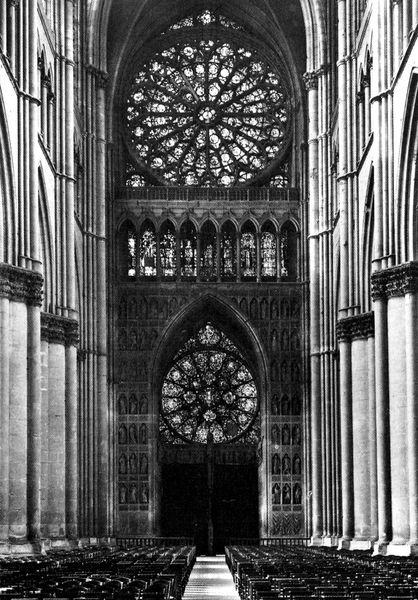
Titel: Kathedrale Notre-Dame in Reims
Standort: Reims, Kathedrale (EU - F)
Schlagwörter: dunkel, schatten, fenster, frankreich, licht, pfeiler, schwarz, stühle, säule, säulen, tür, weiss, alt, stein, kirche, gotik, schiff, bogen, fußboden, bank, tor, foto, bögen, eingang, arkade, dom, bänke, hauptschiff, kapitelle, kathedrale, französische, photo, portal, kirchenschiff, mittelschiff, pforte, statuen, bestuhlung, buntglas, bündelpfeiler, glasmalerei, gotisch, rosette, spitzbogen, apsis, kapelle, heilige, westen, gothik, sakral, rosetten, kapitel, basilika, sitzplätze, fenste, westwerk, strebepfeiler, rossette, kirchenfenster, pompös, lichtgaden, schifff, prportionen, westansicht, spietzbögen